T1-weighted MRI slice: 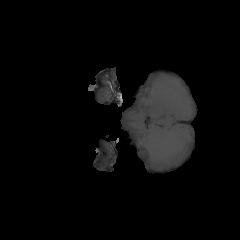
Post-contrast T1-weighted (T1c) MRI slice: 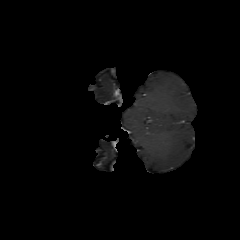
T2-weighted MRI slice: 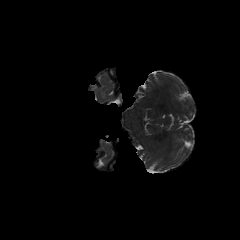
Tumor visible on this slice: no